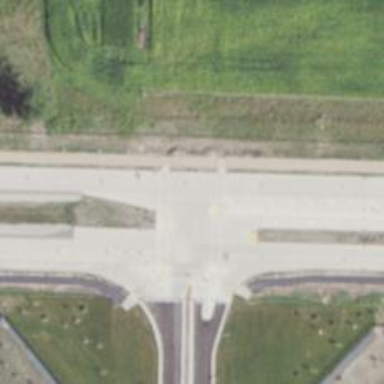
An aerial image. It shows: Marked crossing on the road.